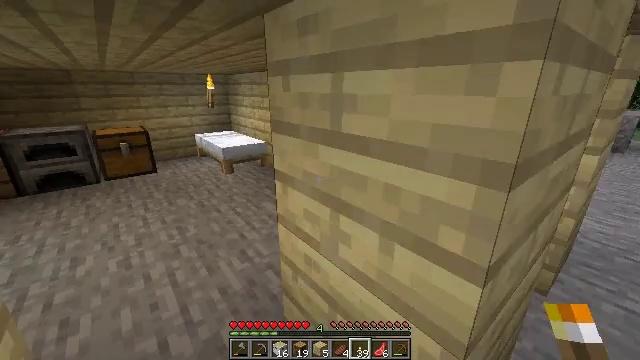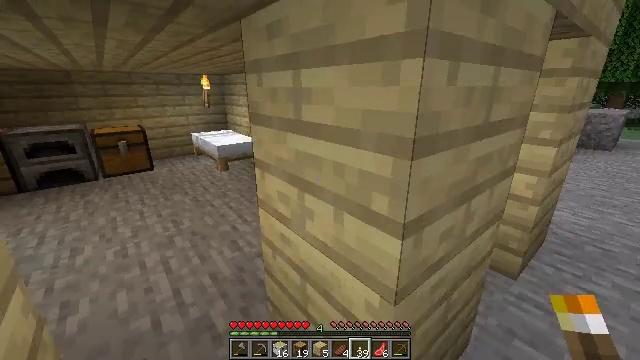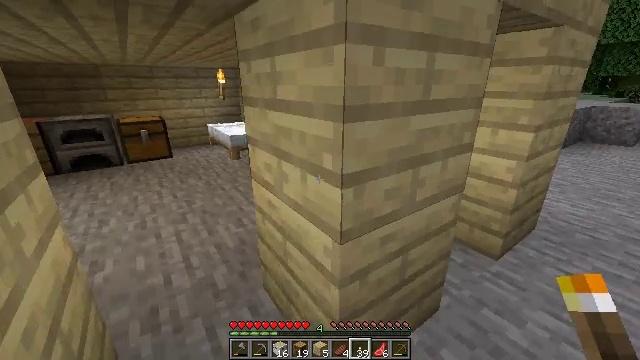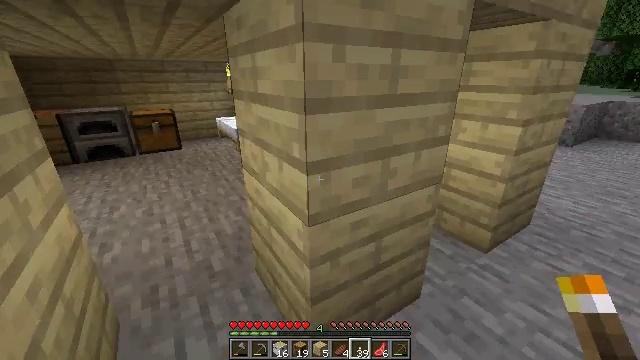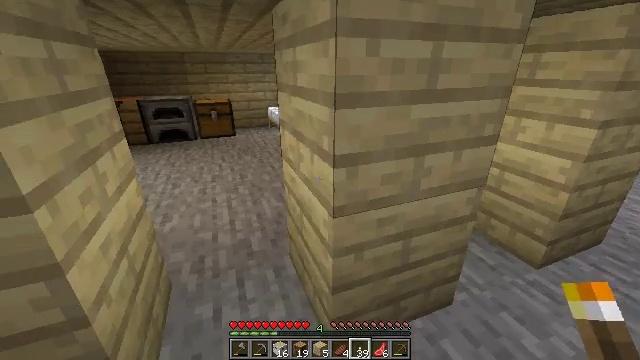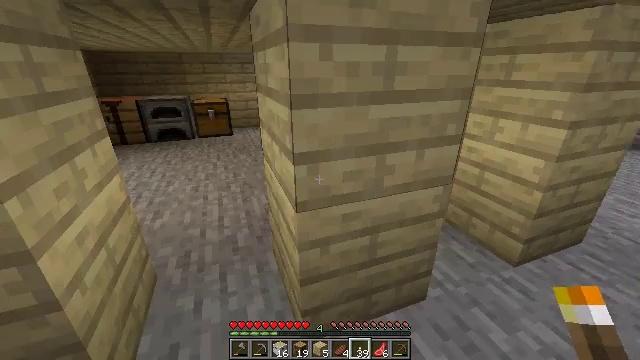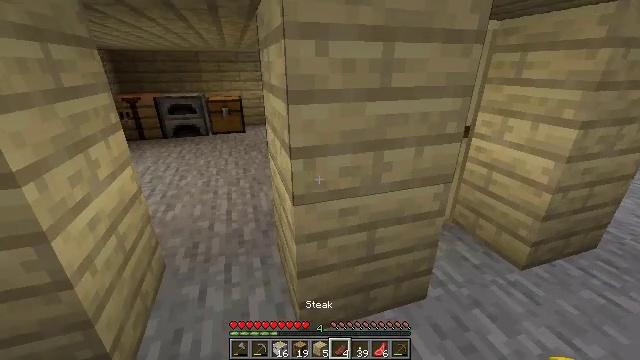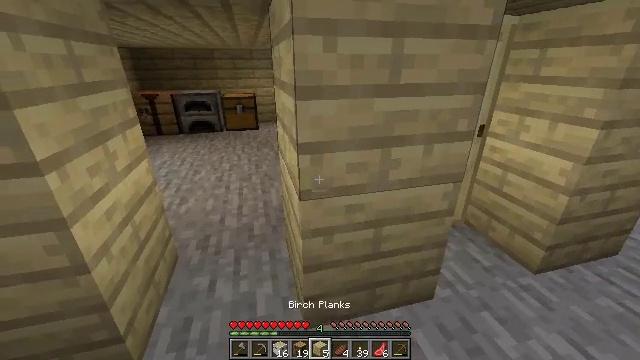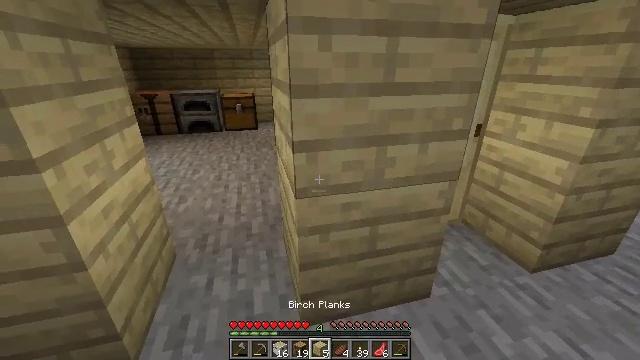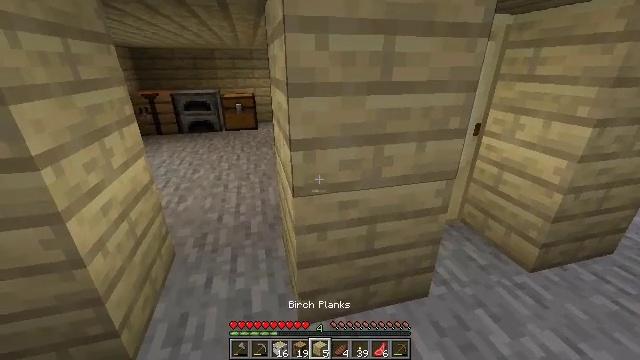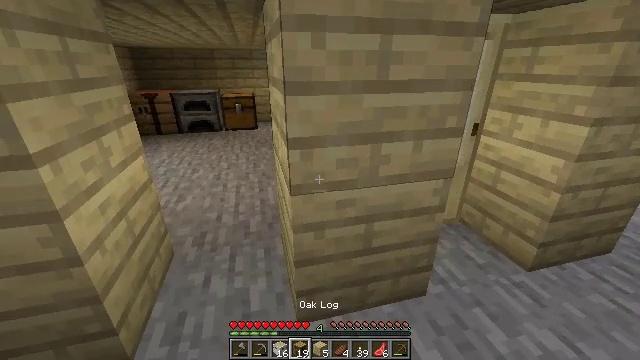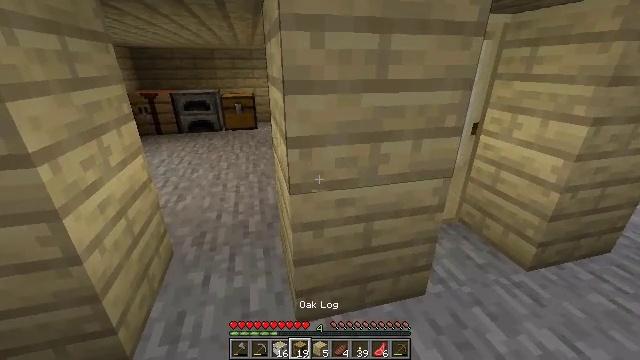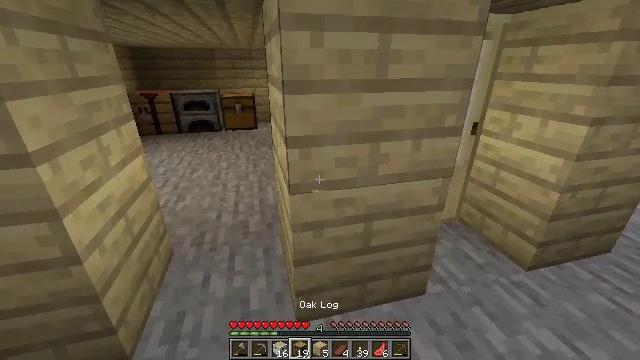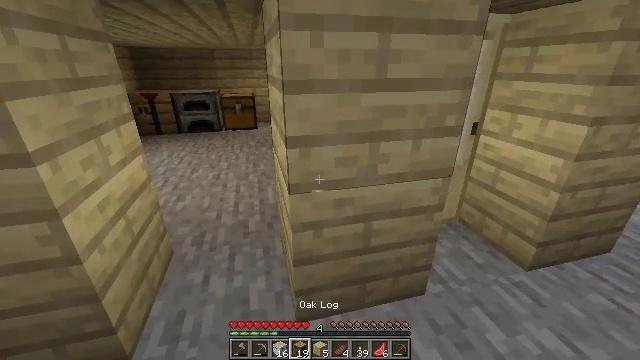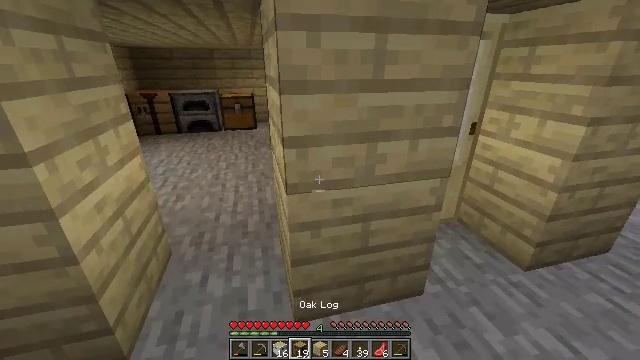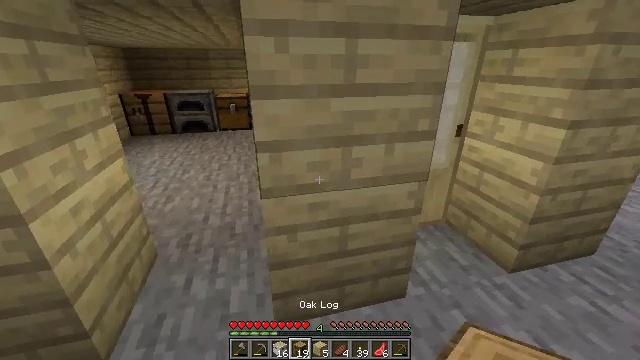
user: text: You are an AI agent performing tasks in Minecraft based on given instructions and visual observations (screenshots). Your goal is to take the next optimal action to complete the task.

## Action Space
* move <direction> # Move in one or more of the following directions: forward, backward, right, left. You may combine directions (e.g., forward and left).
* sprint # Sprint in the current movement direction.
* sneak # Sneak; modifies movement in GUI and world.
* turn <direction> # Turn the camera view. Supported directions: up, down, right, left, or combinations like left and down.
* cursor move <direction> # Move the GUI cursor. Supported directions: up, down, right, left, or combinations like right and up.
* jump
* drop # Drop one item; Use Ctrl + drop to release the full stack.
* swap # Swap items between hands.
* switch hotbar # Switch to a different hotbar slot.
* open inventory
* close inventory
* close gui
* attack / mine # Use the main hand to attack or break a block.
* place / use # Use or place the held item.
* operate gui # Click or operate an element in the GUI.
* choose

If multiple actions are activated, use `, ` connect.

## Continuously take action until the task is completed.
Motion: motion action
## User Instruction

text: Mine birch door from the structure.
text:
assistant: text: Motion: move back and move right
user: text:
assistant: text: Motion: move back and move right, turn left and down
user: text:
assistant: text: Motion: move right, turn left and down
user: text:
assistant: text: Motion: move right, turn left and down
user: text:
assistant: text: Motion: no_op
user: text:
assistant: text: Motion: turn left
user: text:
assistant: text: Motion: turn left
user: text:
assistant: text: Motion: no_op
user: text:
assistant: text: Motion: no_op
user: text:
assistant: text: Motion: no_op
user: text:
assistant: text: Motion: no_op
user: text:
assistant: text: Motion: no_op
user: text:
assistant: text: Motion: no_op
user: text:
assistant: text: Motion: move right
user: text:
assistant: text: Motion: move right
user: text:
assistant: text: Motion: move right
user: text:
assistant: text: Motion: move right
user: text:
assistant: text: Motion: move right
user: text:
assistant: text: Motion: move right
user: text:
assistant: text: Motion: move right
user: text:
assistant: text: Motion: move right
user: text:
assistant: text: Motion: no_op
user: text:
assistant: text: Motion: no_op
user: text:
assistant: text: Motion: turn left
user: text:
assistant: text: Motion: turn left
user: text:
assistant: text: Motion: no_op
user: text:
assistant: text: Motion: turn left
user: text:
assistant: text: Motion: turn left and down
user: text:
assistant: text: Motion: turn left and down
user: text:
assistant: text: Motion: turn left